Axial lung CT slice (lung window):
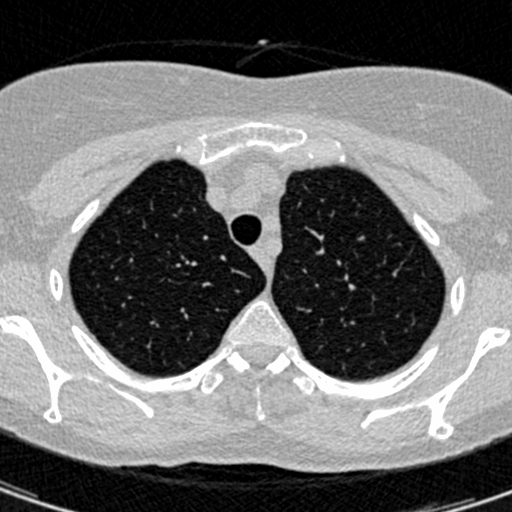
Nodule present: no